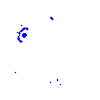
Particle: pion